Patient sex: F
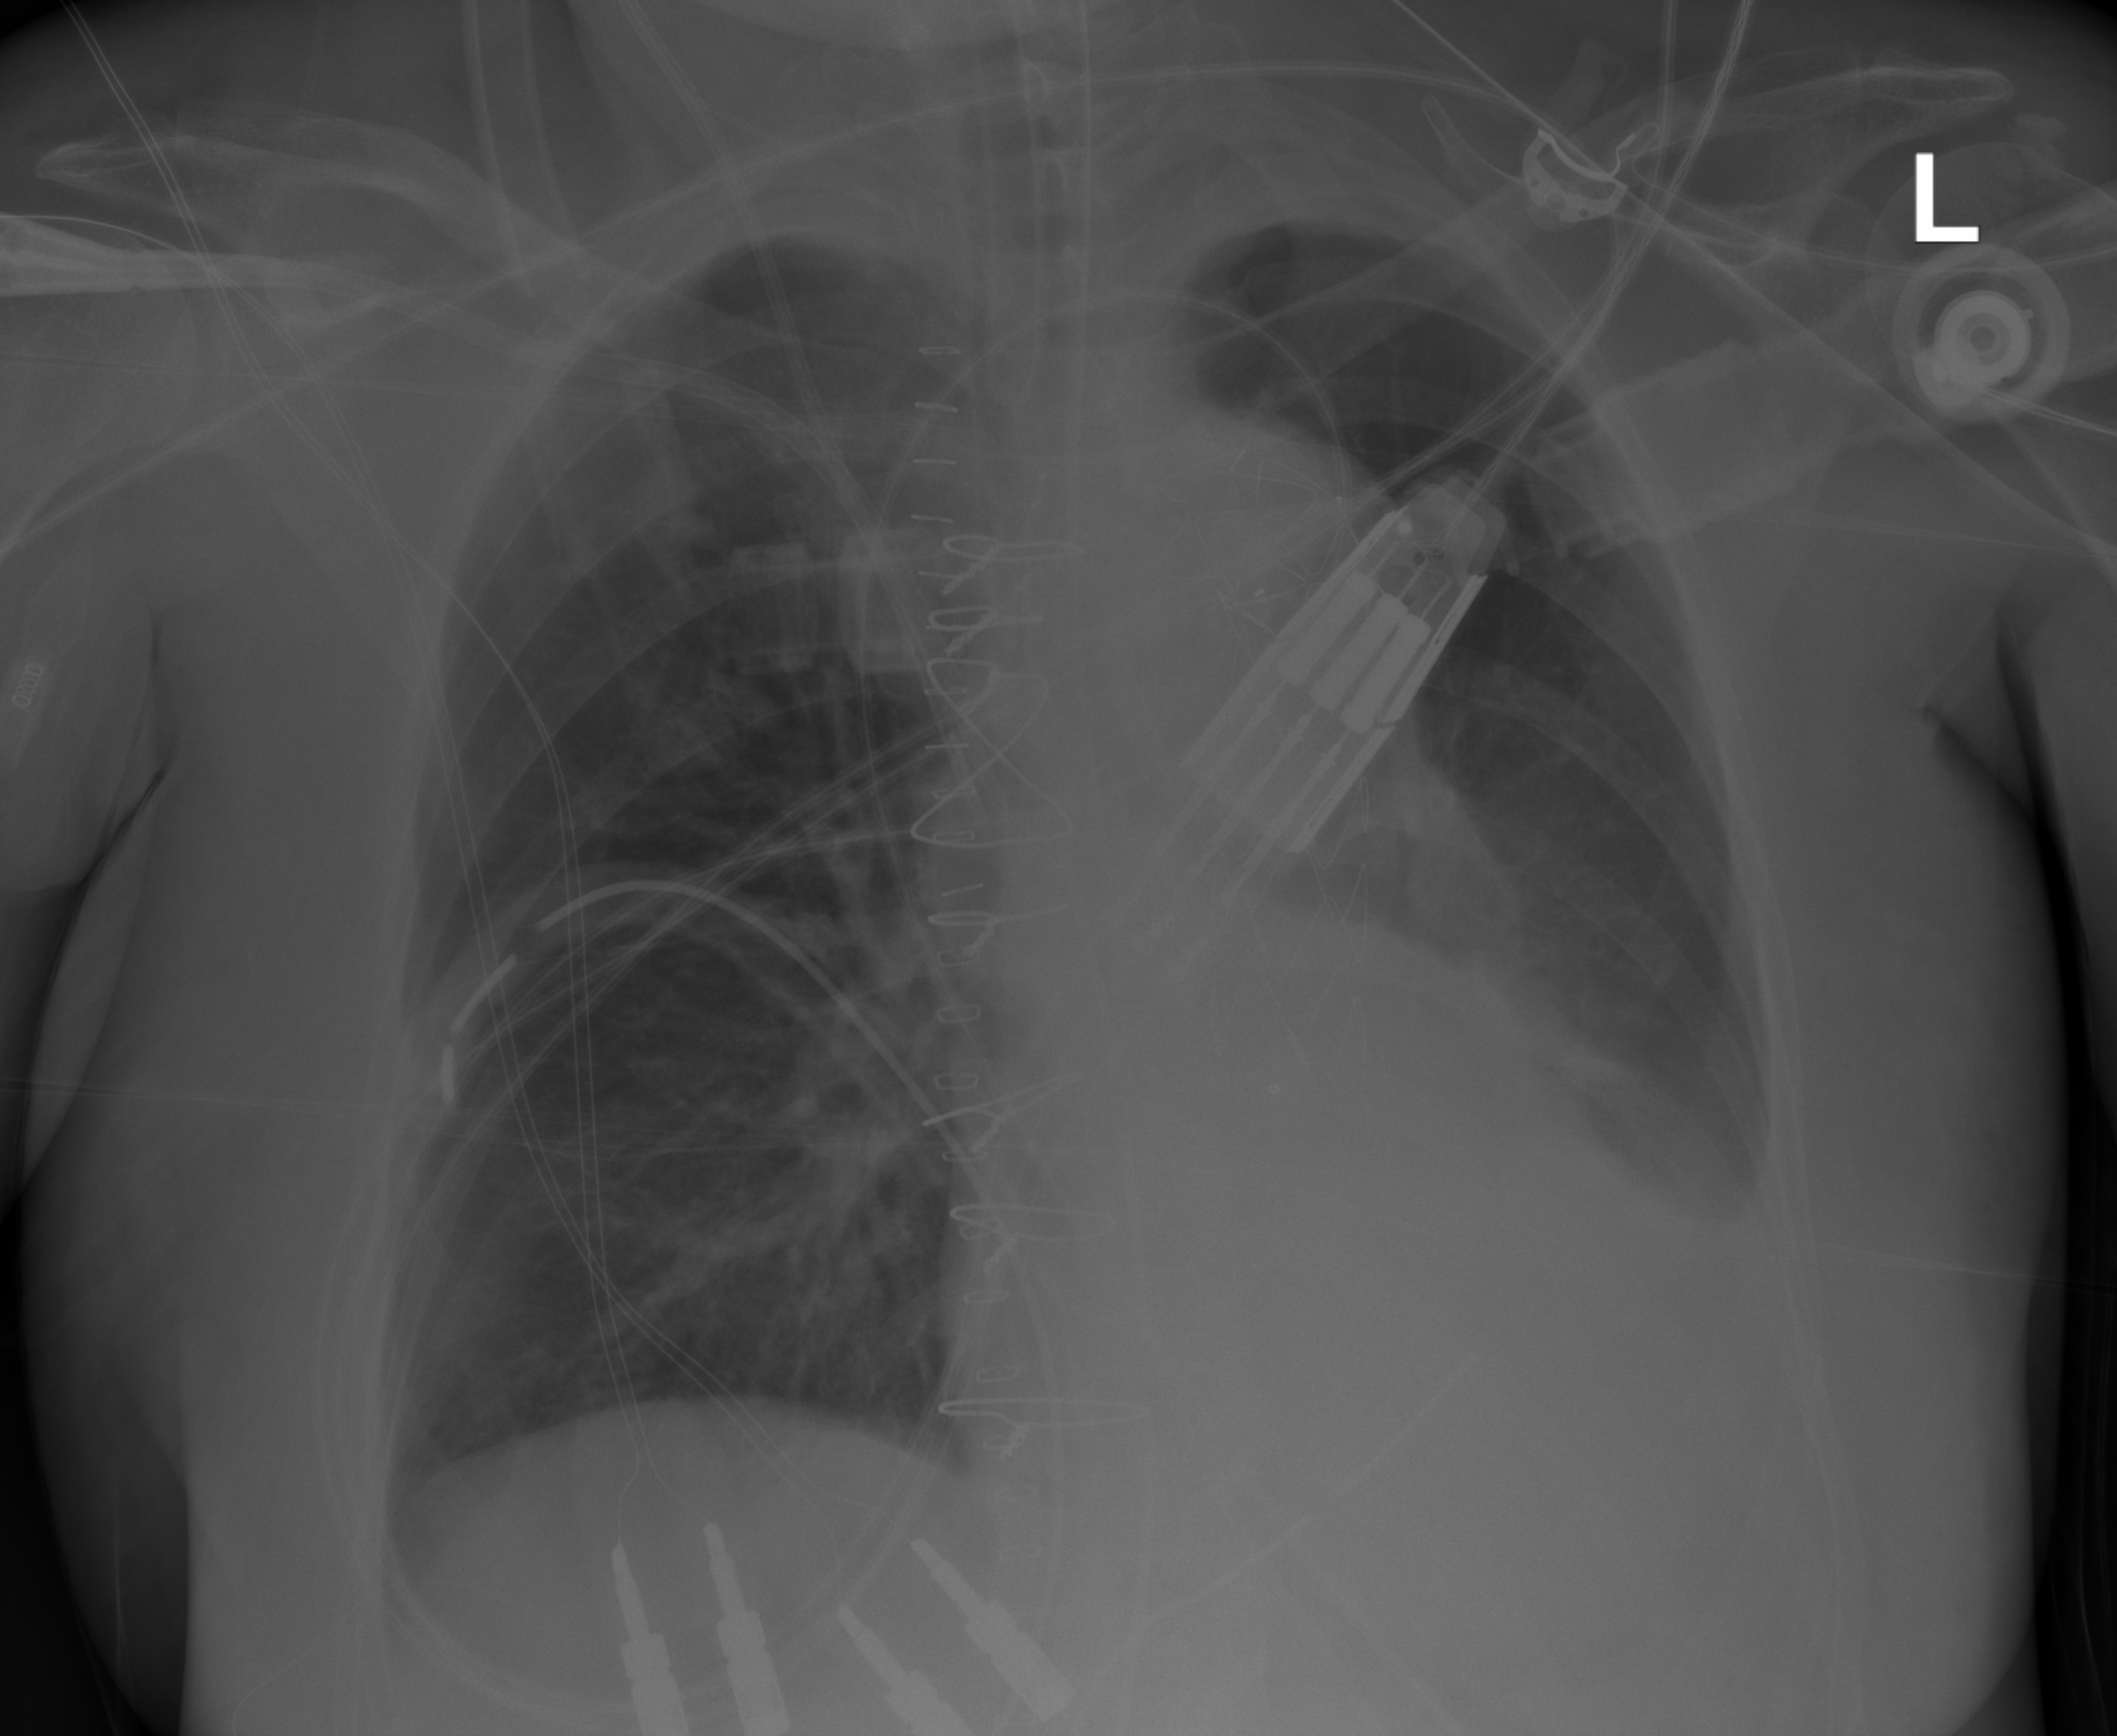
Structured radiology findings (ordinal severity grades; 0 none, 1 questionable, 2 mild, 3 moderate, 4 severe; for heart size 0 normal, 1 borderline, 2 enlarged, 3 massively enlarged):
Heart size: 1
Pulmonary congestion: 0
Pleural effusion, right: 0
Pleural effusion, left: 3
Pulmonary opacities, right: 0
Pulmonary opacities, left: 0
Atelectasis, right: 0
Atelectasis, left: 2